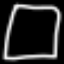
Label: square